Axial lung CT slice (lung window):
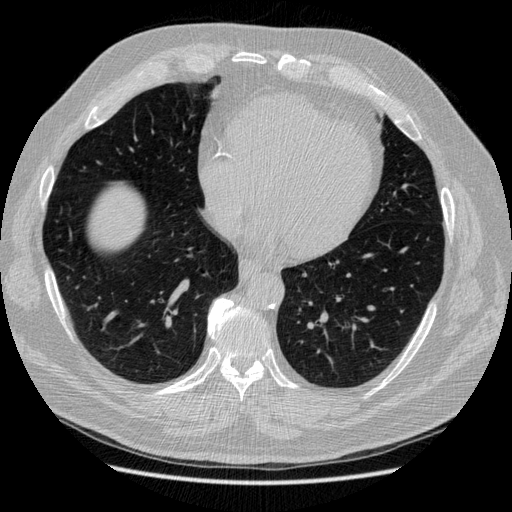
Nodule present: no